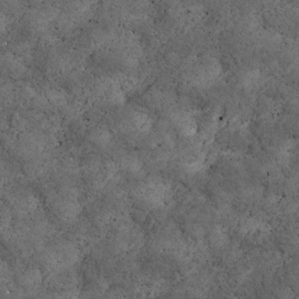
Label: non_frost